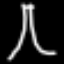
Label: The Eiffel Tower